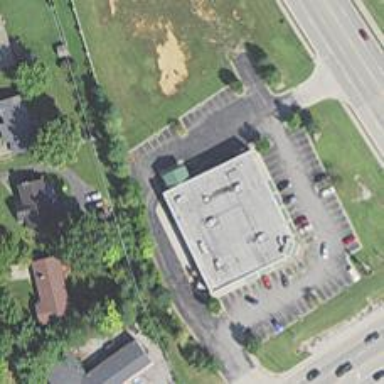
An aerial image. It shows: Pharmacy providing healthcare services.